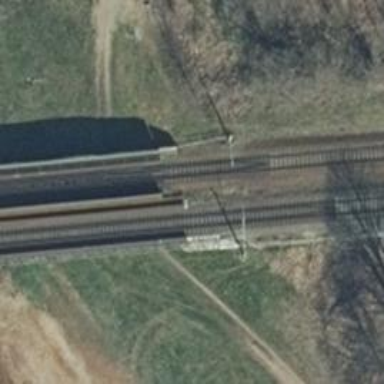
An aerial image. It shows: Milestone along the railway track with catenary mast.